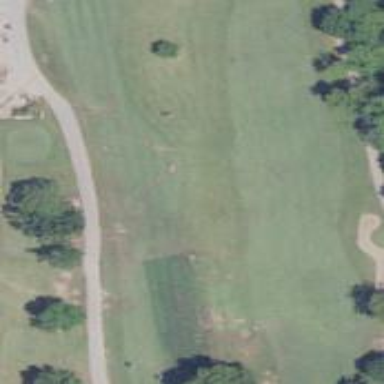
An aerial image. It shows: Well-maintained grass fairway on golf course.